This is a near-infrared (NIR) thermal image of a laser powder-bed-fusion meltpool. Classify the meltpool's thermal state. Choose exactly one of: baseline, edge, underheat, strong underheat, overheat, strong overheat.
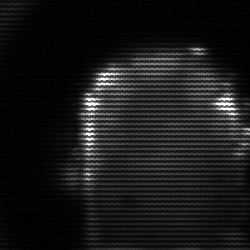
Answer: baseline